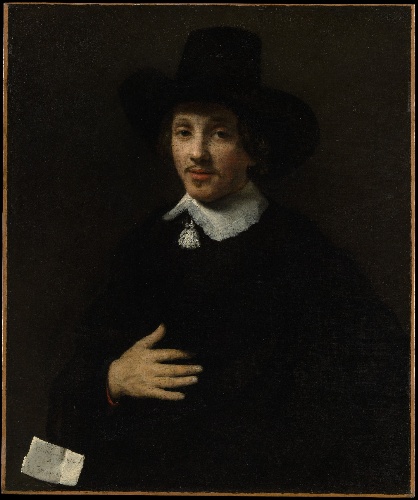
Title: Portrait of a Man (Self-Portrait?)
Artist: Willem Drost
Artist bio: Dutch, Amsterdam 1633–1659 Venice
Date: 1653 or 1655
Object type: Painting
Classification: Paintings
Medium: Oil on canvas
Dimensions: 34 1/8 x 28 1/2 in. (86.7 x 72.4 cm)
Department: European Paintings
Credit line: Given in memory of Felix M. Warburg by his wife and children, 1941
Accession year: 1941
Repository: Metropolitan Museum of Art, New York, NY
Tags: Men|Portraits